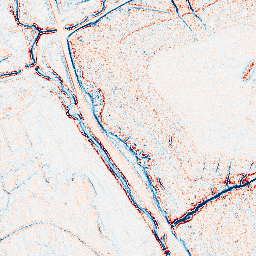
Category: edge_preserving
Decomposition family: anisotropic_diffusion
Decomposition parameters: iterations: 10
kappa: 100
gamma: 0.05
Upsampling method: sinc_hamming
Upsampling parameters: scale: 2
kernel_size: 8
Upsampling scale: 2